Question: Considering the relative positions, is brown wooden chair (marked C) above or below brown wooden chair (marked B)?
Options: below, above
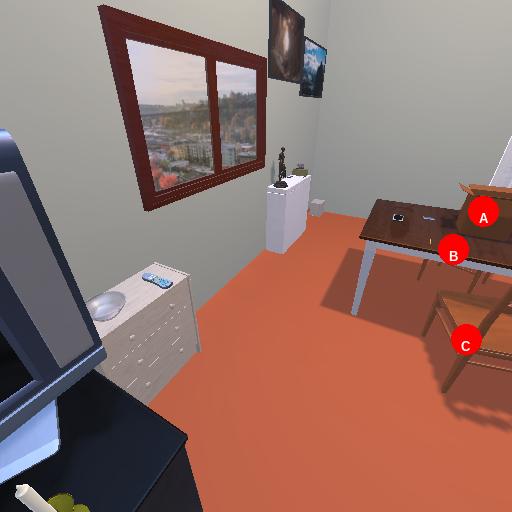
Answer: below